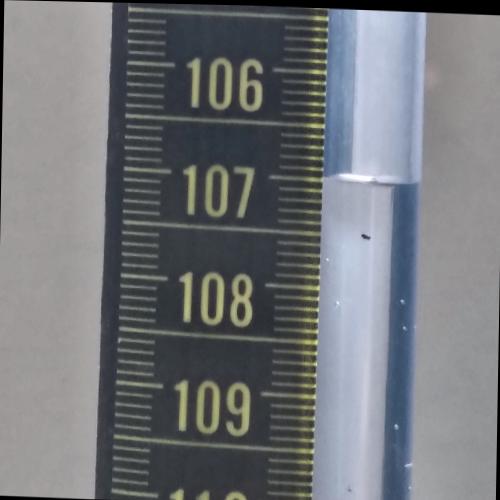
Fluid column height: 107.0 cm